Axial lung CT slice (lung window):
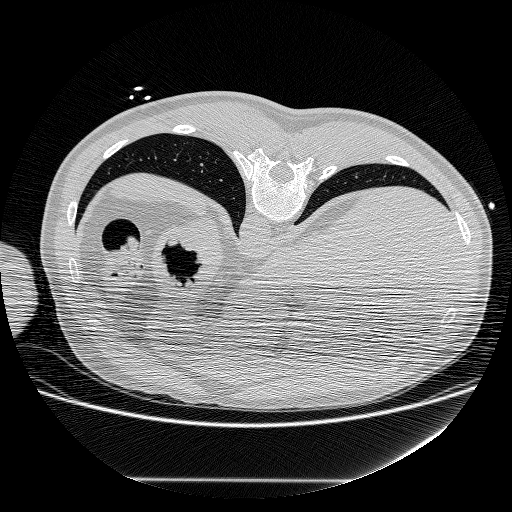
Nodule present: no